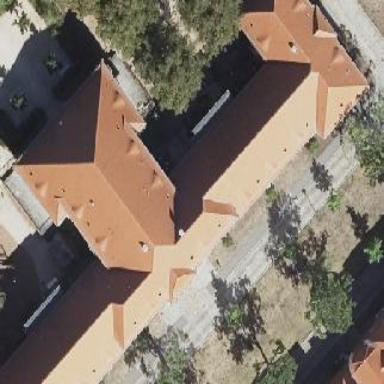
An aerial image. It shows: School building with hipped roof design.